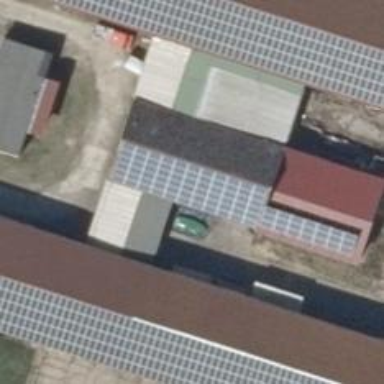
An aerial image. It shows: Solar photovoltaic panel generating electricity through small installation.